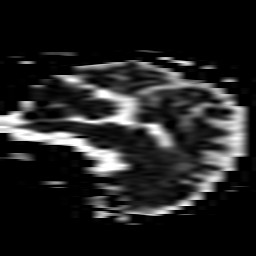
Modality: ADC
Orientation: sagittal
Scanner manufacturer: ge
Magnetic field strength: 1.5 T
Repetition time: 7.5 s
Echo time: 0.0968 s